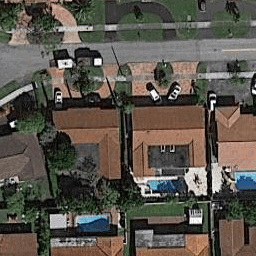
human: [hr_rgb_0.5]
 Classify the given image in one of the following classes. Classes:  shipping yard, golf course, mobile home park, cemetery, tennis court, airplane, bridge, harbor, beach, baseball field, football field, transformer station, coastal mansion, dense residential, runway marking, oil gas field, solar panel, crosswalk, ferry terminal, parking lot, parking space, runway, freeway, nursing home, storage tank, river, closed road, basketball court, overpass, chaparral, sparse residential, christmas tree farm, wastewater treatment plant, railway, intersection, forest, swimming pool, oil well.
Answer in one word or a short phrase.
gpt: dense residential